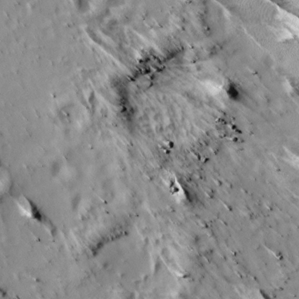
Label: non_frost